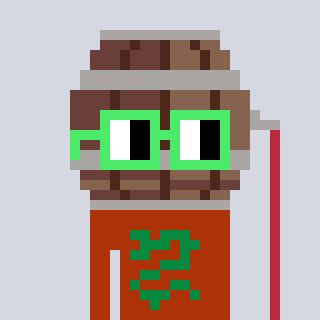
a pixel art character with square light green glasses, a wine barrel-shaped head and a hotbrown-colored body on a cool background